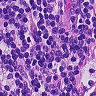
Metastatic tissue present: no